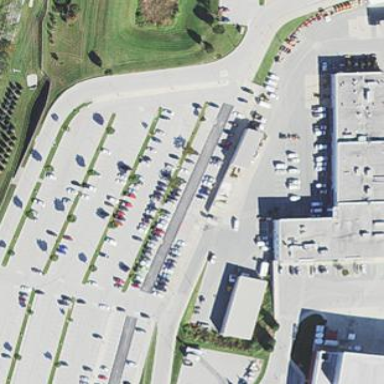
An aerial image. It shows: Parking area with surface.